Interaction volume radius: 10 \u00c5
Interaction volume height: 25 \u00c5
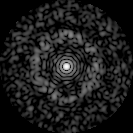
Disorder parameter: 0.8436